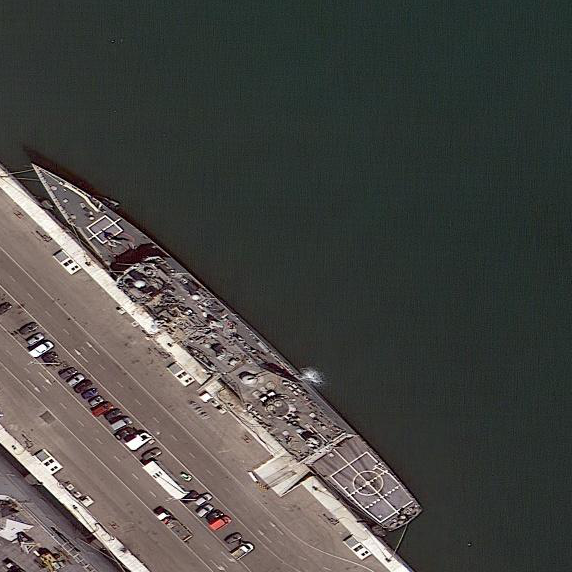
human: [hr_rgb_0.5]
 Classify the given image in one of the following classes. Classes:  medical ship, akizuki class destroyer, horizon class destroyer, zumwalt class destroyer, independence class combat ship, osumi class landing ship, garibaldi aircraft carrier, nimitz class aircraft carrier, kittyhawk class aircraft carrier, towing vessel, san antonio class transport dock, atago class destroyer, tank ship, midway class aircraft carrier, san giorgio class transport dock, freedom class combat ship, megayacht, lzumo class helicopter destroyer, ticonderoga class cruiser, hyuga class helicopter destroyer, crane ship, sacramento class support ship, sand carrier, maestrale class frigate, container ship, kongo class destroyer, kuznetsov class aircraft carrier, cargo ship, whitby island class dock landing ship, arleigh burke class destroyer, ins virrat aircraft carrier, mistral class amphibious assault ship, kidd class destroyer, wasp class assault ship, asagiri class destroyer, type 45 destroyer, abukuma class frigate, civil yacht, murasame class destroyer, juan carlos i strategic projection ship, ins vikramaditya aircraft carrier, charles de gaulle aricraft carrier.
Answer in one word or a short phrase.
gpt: Ticonderoga class cruiser